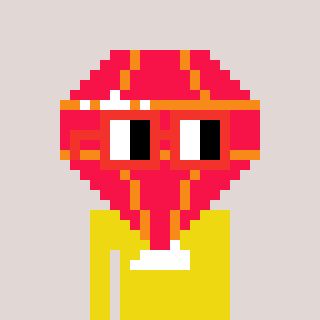
a pixel art character with square red glasses, a red diamond-shaped head and a yellow-colored body on a warm background